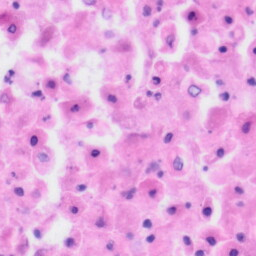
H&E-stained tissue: Tonsil